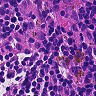
Metastatic tissue present: no